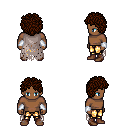
a pixel art fantasy rpg character, male body template, human, dark skin, gray tattered cape, gold greaves, brown curly afro hairstyle, white cloth bracers, brown shoes, four views (front, back, left, right), 2x2 character sprite sheet, small pixel art, hard edges, no anti-aliasing